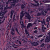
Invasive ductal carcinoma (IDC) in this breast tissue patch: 1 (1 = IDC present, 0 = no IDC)